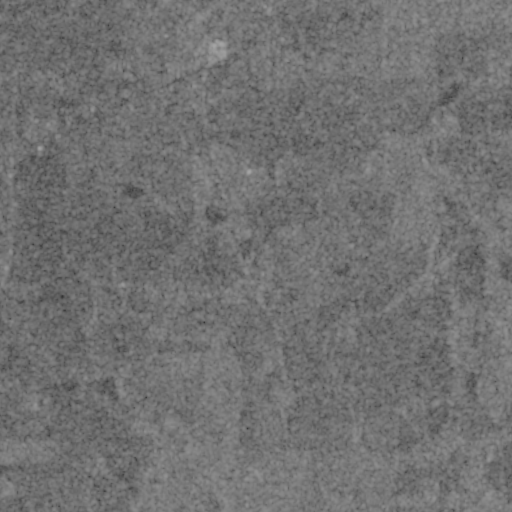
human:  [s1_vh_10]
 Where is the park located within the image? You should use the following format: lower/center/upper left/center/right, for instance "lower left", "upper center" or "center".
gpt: The park is located in the upper left of the image.
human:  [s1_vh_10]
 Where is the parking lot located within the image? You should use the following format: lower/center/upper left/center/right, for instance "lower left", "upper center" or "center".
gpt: The parking lot is located in the upper left of the image.
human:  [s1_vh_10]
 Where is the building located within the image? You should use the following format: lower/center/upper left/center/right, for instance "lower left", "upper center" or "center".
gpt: The building is located in the upper left of the image.
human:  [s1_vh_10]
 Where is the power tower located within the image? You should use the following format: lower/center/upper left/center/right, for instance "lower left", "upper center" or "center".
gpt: There is no power tower in the image.

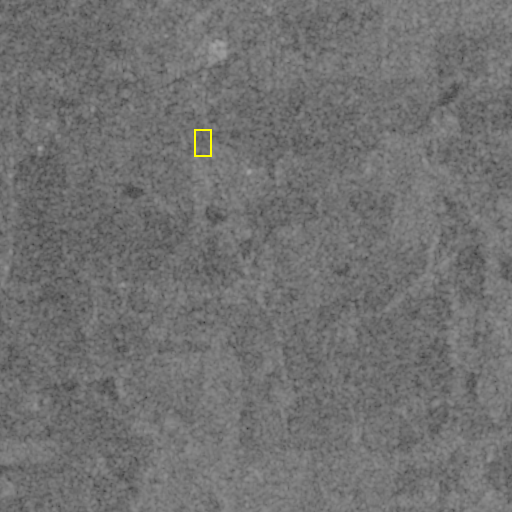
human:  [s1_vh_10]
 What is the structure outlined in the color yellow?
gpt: The structure outlined in yellow is a park.
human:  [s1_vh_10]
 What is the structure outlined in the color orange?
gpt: There is no orange outline.